Question: I would like to make a prediction by using Least Squares Support Vector Machine for Regression, which is proposed by Suykens et al. I am using LS-SVMlab, which you can find the MATLAB toolbox <URL>. Let's consider I have an independent variable X and a dependent variable Y, that both are simulated. I am following the instructions in the tutorial.
> >>X = linspace(-1,1,50)';
>>Y = (15*(X.^2-1).^2.*X.^4).*exp(-X)+normrnd(0,0.1,length(X),1);
>>type = 'function estimation';
>>[gam,sig2] = tunelssvm({X,Y,type,[], [],'RBF_kernel'},'simplex',...'leaveoneoutlssvm','mse'});
>>[alpha,b] = trainlssvm({X,Y,type,gam,sig2,'RBF_kernel'});
>>plotlssvm({X,Y,type,gam,sig2,'RBF_kernel'},{alpha,b});
The code above finds the best parameters using simplex method and leave-one-out cross validation and trains the model and give me alphas (support vector values for all the data points in the training set) and b coefficients. However, it does not give me the predictions of the variable Y. It only draws the plot. In some articles, I saw plots like the one below,

As I said before, the LS-SVM toolbox does not give me the predicted values of Y, it only draws the plot but no values in the workspace. How can I get these values and draw a graph of predicted values together with actual values?
There is one solution that I think of. By using X values in the training set, I re-run the model and get the prediction of values Y by using 'simlssvm' command but it does not seem reasonable to me. Any solution that you can offer? Thanks in advance.
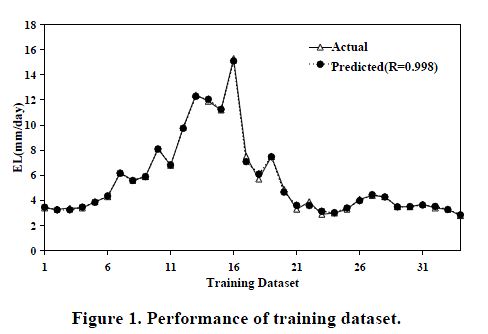
Answer: I am afraid you have answered your own question. The only way to obtain the prediction for the training points in LS-SVMLab is by simulating the training points after training your model.